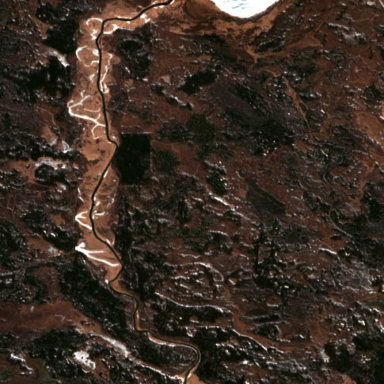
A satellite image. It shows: River flowing through the landscape.